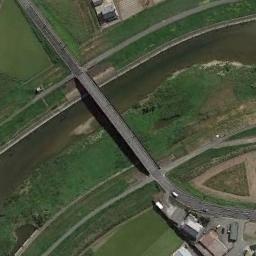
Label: bridge